Question: I am downloading with the quantmod package the S&P 500 time series and the Sotheby's stock:
'''
library(zoo)
library(tseries)
library(quantmod)
library(ggplot2)
env1 = new.env()
getSymbols("^GSPC", env = env1, src ="yahoo", from = as.Date("1988-06-01"),to = as.Date("2013-05-29"))
GSPC = env1$GSPC
gspc.df = data.frame(date=time(GSPC), coredata(GSPC))
env2 = new.env()
getSymbols("BID", env = env2, src ="yahoo", from = as.Date("1988-06-01"),to = as.Date("2013-05-29"))
BID = env2$BID
sothebys.df = data.frame(date=time(BID), coredata(BID))
'''
My objective is to merge or melt the Adjusted Prices together and plot them with ggplot. However, I have problems with the df frame:
'''
t = as.Date(0:9128, origin="1988-06-01")
y1 = gspc.df$GSPC.Adjusted
y2 = sothebys.df$BID.Adjusted
df = data.frame(t=t, values=c(y2,y1), type=rep(c("Bytes", "Changes"), each=9129))
g = ggplot(data=df, aes(x=t, y=values)) +
geom_line() +
facet_grid(type ~ ., scales="free") +
scale_y_continuous(trans="log10") +
ylab("Log values")
g
'''
When I try to execute the df = data... line I get an error concerning the number of rows. How can I melt or merge the data, so that I can use them for the combined ggplot?
# EDIT
The graph works fine. In the last step I included the recession bars into the graph. The following code produces the recession bars including the normalized times seres:
'''
recessions.df = read.table(textConnection(
"Peak, Trough
1857-06-01, 1858-12-01
1860-10-01, 1861-06-01
1865-04-01, 1867-12-01
1869-06-01, 1870-12-01
1873-10-01, 1879-03-01
1882-03-01, 1885-05-01
1887-03-01, 1888-04-01
1890-07-01, 1891-05-01
1893-01-01, 1894-06-01
1895-12-01, 1897-06-01
1899-06-01, 1900-12-01
1902-09-01, 1904-08-01
1907-05-01, 1908-06-01
1910-01-01, 1912-01-01
1913-01-01, 1914-12-01
1918-08-01, 1919-03-01
1920-01-01, 1921-07-01
1923-05-01, 1924-07-01
1926-10-01, 1927-11-01
1929-08-01, 1933-03-01
1937-05-01, 1938-06-01
1945-02-01, 1945-10-01
1948-11-01, 1949-10-01
1953-07-01, 1954-05-01
1957-08-01, 1958-04-01
1960-04-01, 1961-02-01
1969-12-01, 1970-11-01
1973-11-01, 1975-03-01
1980-01-01, 1980-07-01
1981-07-01, 1982-11-01
1990-07-01, 1991-03-01
2001-03-01, 2001-11-01
2007-12-01, 2009-06-01"), sep=',',
colClasses=c('Date', 'Date'), header=TRUE)
recessions.trim = subset(recessions.df, Peak >= min(gspc.df$date))
g.gspc = ggplot(data = df2) + geom_line(aes(x = Date, y = GSPC, colour = "blue")) + geom_line(aes(x = Date, y = Sothebys, colour = "red")) + theme_bw()
g.gspc = g.gspc + geom_rect(data=recessions.trim, aes(xmin=Peak, xmax=Trough, ymin=-Inf, ymax=+Inf), fill='pink', alpha=0.4)
plot(g.gspc)
'''

Thank you very much for your assistance / teaching. I am quite new to programming and R, thanks for helping me to improve :)
By the way, if somebody has an idea to further improve this solution, please comment! Thx
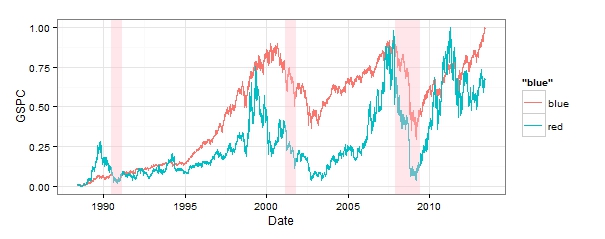
Answer: The data from Sotheby's has slightly fewer observations than the data from the S&P. If you remove the dates from S&P that do not appear in Sotheby's, then it works fine. You were doing some weird things in defining your dataframe as well, so I fixed that.
'''
library(zoo)
library(tseries)
library(quantmod)
library(ggplot2)
# import
env1 = new.env()
getSymbols("^GSPC", env = env1, src ="yahoo", from = as.Date("1988-06-01"),to = as.Date("2013-05-29"))
GSPC = env1$GSPC
gspc.df = data.frame(date=time(GSPC), coredata(GSPC))
env2 = new.env()
getSymbols("BID", env = env2, src ="yahoo", from = as.Date("1988-06-01"),to = as.Date("2013-05-29"))
BID = env2$BID
sothebys.df = data.frame(date=time(BID), coredata(BID))
# find which dates are in GSPC but not in Sotheby's
bad.dates <- sothebys.df$date[-which(gspc.df$date %in% sothebys.df$date)]
# remove the 'bad dates' from the dataframe so that both stocks have representative observations
# from each date
gspc.df <- gspc.df[-which(gspc.df$date %in% bad.dates),]
# verify the lengths
length(gspc.df) == length(sothebys.df)
# build the dataframe with dates and stock prices to be used in graphing
df = data.frame(Date = gspc.df$date,
GSPC = gspc.df$GSPC.Adjusted,
Sothebys = sothebys.df$BID.Adjusted)
# plot prices over time
ggplot(data = df, aes(x = Date)) + geom_line(aes(y = GSPC), colour = "blue") +
geom_line(aes(y = Sothebys), colour = "red")
'''
You should definitely think about looking at just the day-to-day price changes, which is a common practice when comparing stocks. The difference in trading volume between an index and a particular security is so great that you can't learn much by looking at the chart you requested. I use the normalization function below occasionally. It isn't perfect for this situation (it scales everything to a range of 0 to 1), but I'll leave it up to you to standardize your data properly. In the mean time, the following code will give you a good idea of how they compare:
'''
NormalizeVector <- function(x) {
NormCalc <- function(x) {
(x - min(x, na.rm=TRUE))/(max(x,na.rm=TRUE) - min(x, na.rm=TRUE))
}
if (class(x) %in% c("integer", "numeric")) {
norm.val <- NormCalc(x)
}
else norm.val <- x
return(norm.val)
}
df2 = as.data.frame(lapply(df, NormalizeVector))
# plot normalized prices over time
ggplot(data = df2, aes(x = Date)) + geom_line(aes(y = GSPC), colour = "blue") +
geom_line(aes(y = Sothebys), colour = "red")
'''